Field crop: tomato
Growth stage: 1
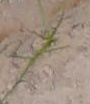
Species: cyperus